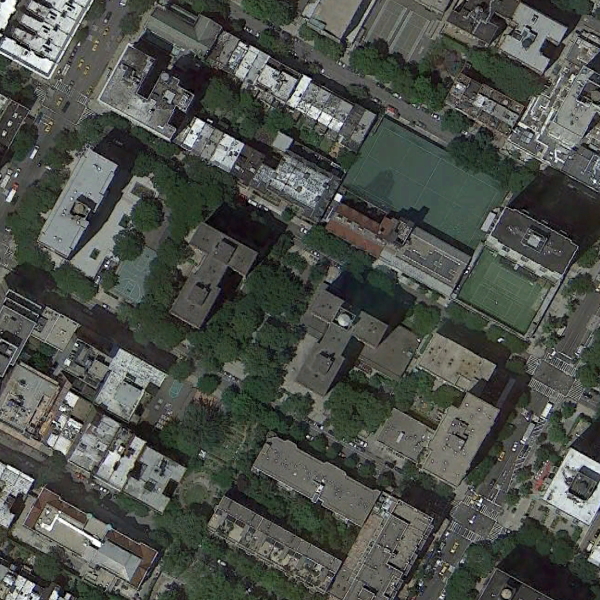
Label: School